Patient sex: M
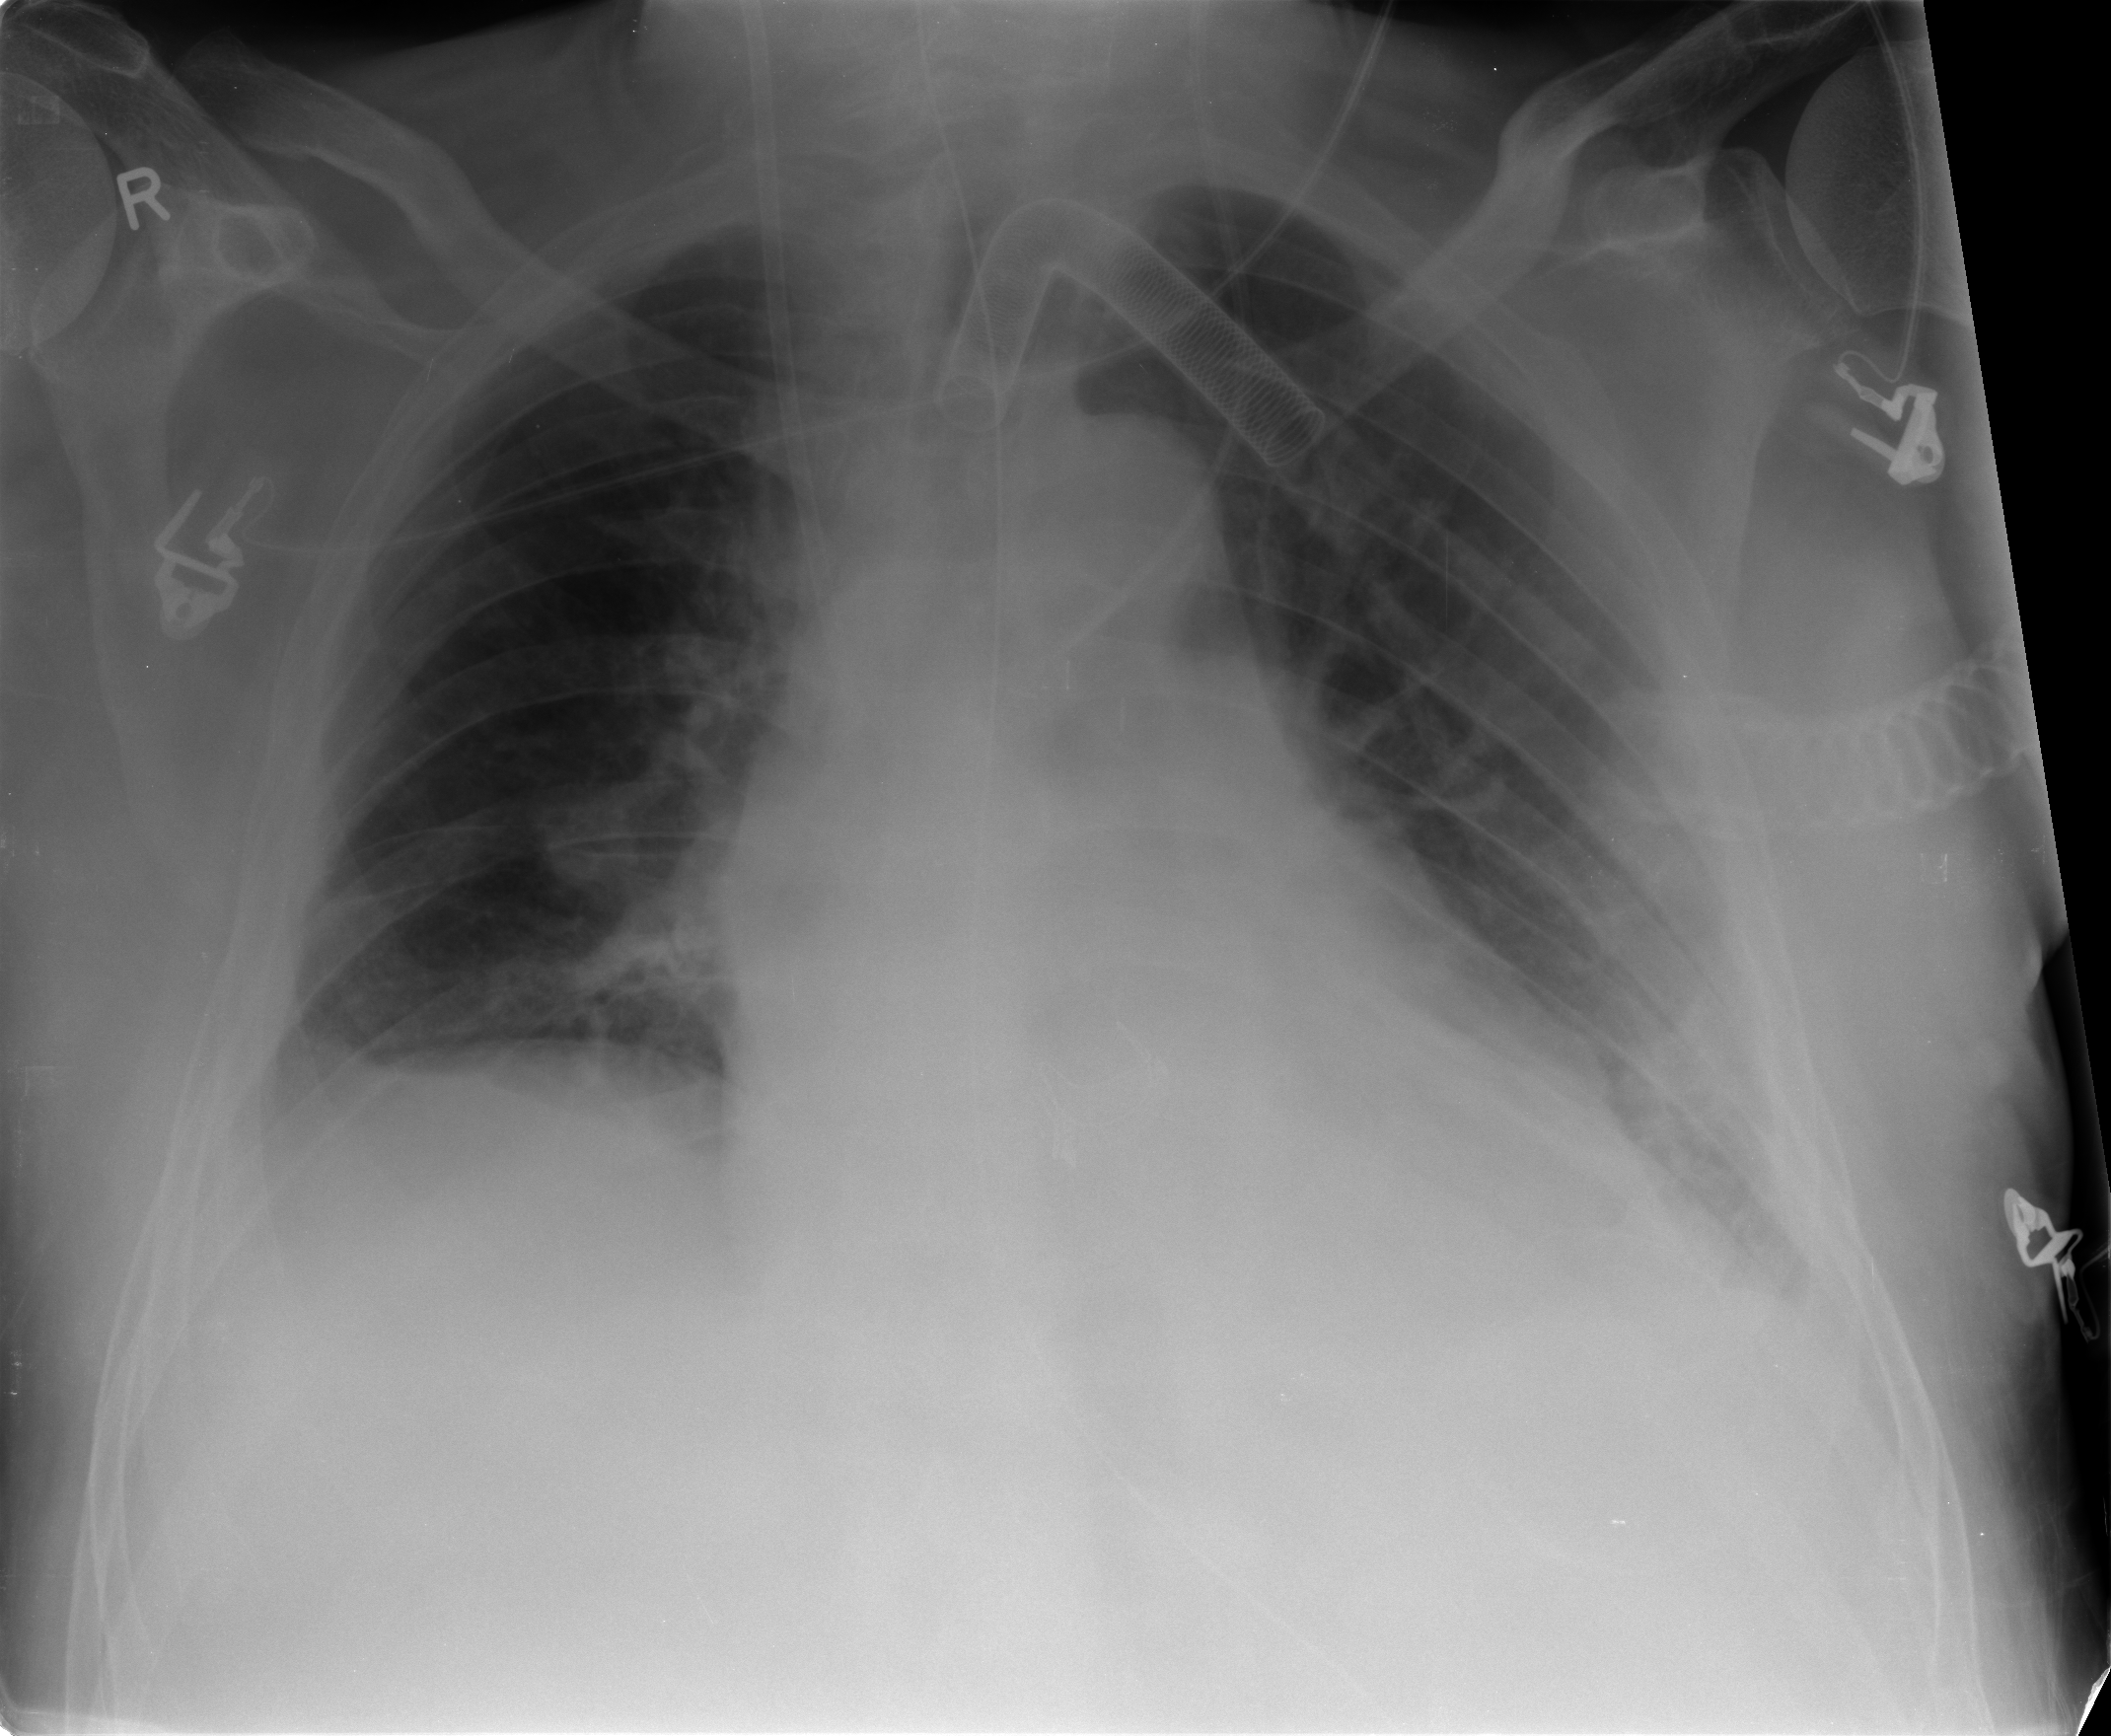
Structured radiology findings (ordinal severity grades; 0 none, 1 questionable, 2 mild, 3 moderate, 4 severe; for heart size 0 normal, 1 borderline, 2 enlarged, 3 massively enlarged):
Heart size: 2
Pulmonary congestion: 1
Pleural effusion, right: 2
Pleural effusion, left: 2
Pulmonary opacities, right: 0
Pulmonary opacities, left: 0
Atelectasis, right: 2
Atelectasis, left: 2